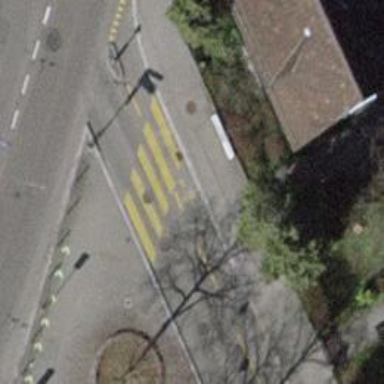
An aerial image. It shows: Zebra crossing on footway.